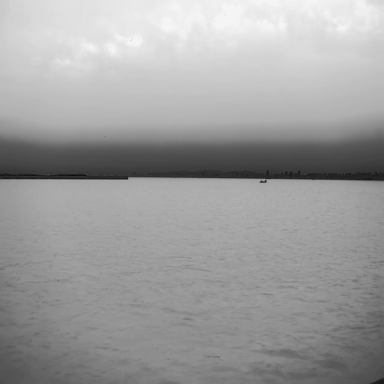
There are three bulk_carriers in the infrared image.